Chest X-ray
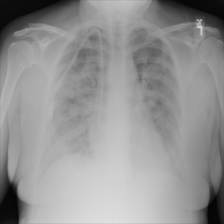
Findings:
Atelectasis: negative
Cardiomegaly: negative
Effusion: negative
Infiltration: negative
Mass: negative
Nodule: negative
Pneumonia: negative
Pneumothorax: negative
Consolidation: negative
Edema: negative
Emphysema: negative
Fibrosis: negative
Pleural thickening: negative
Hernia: negative